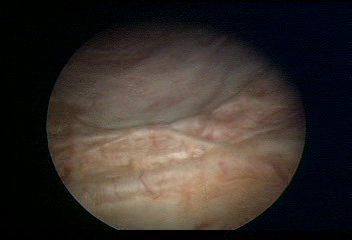
Modality: WLC
Class: Normal mucosa
Bladder cancer association: No